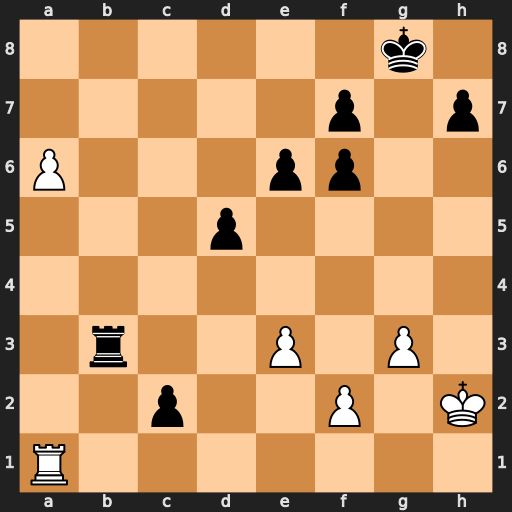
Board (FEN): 6k1/5p1p/P3pp2/3p4/8/1r2P1P1/2p2P1K/R7
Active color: w
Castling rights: -
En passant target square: -
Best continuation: a7 Kg7 a8=Q